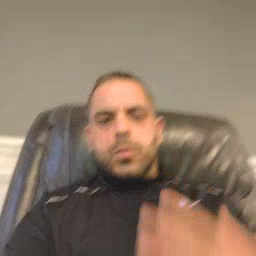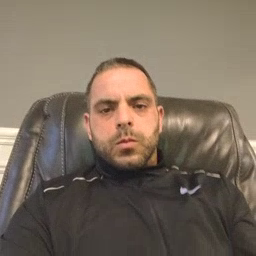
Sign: shirt